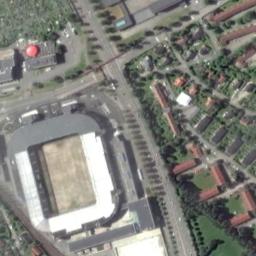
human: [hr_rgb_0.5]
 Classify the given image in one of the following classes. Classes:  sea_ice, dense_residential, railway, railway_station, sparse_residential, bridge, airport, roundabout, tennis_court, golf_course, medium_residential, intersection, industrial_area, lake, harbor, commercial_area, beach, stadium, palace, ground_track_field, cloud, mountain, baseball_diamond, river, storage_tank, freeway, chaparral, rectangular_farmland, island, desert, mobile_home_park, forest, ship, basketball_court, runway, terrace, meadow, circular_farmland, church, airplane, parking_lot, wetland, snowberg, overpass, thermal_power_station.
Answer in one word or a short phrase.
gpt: stadium